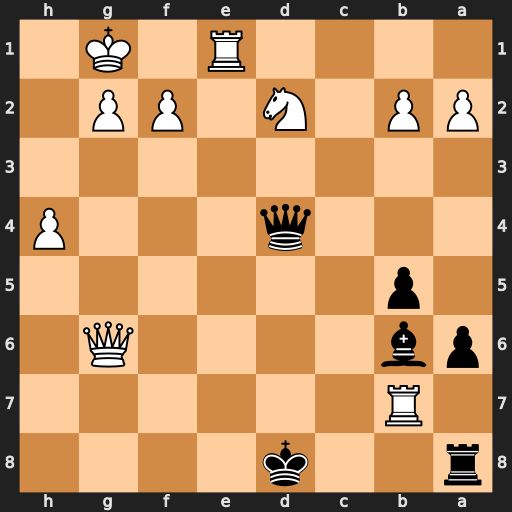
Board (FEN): r2k4/1R6/pb4Q1/1p6/3q3P/8/PP1N1PP1/4R1K1
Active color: b
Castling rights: -
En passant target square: -
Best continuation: Qxf2+ Kh2 Qxh4#